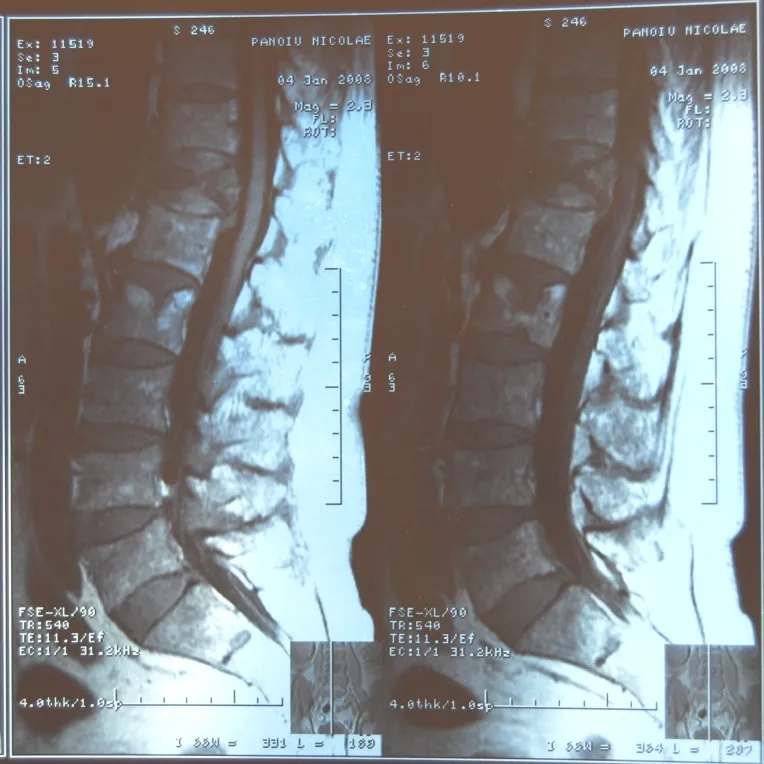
Spinal MRI scan - compression fracture of T12, L1, L2 with collapsed plateau - P. N. case.
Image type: radiology (mri)